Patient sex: M
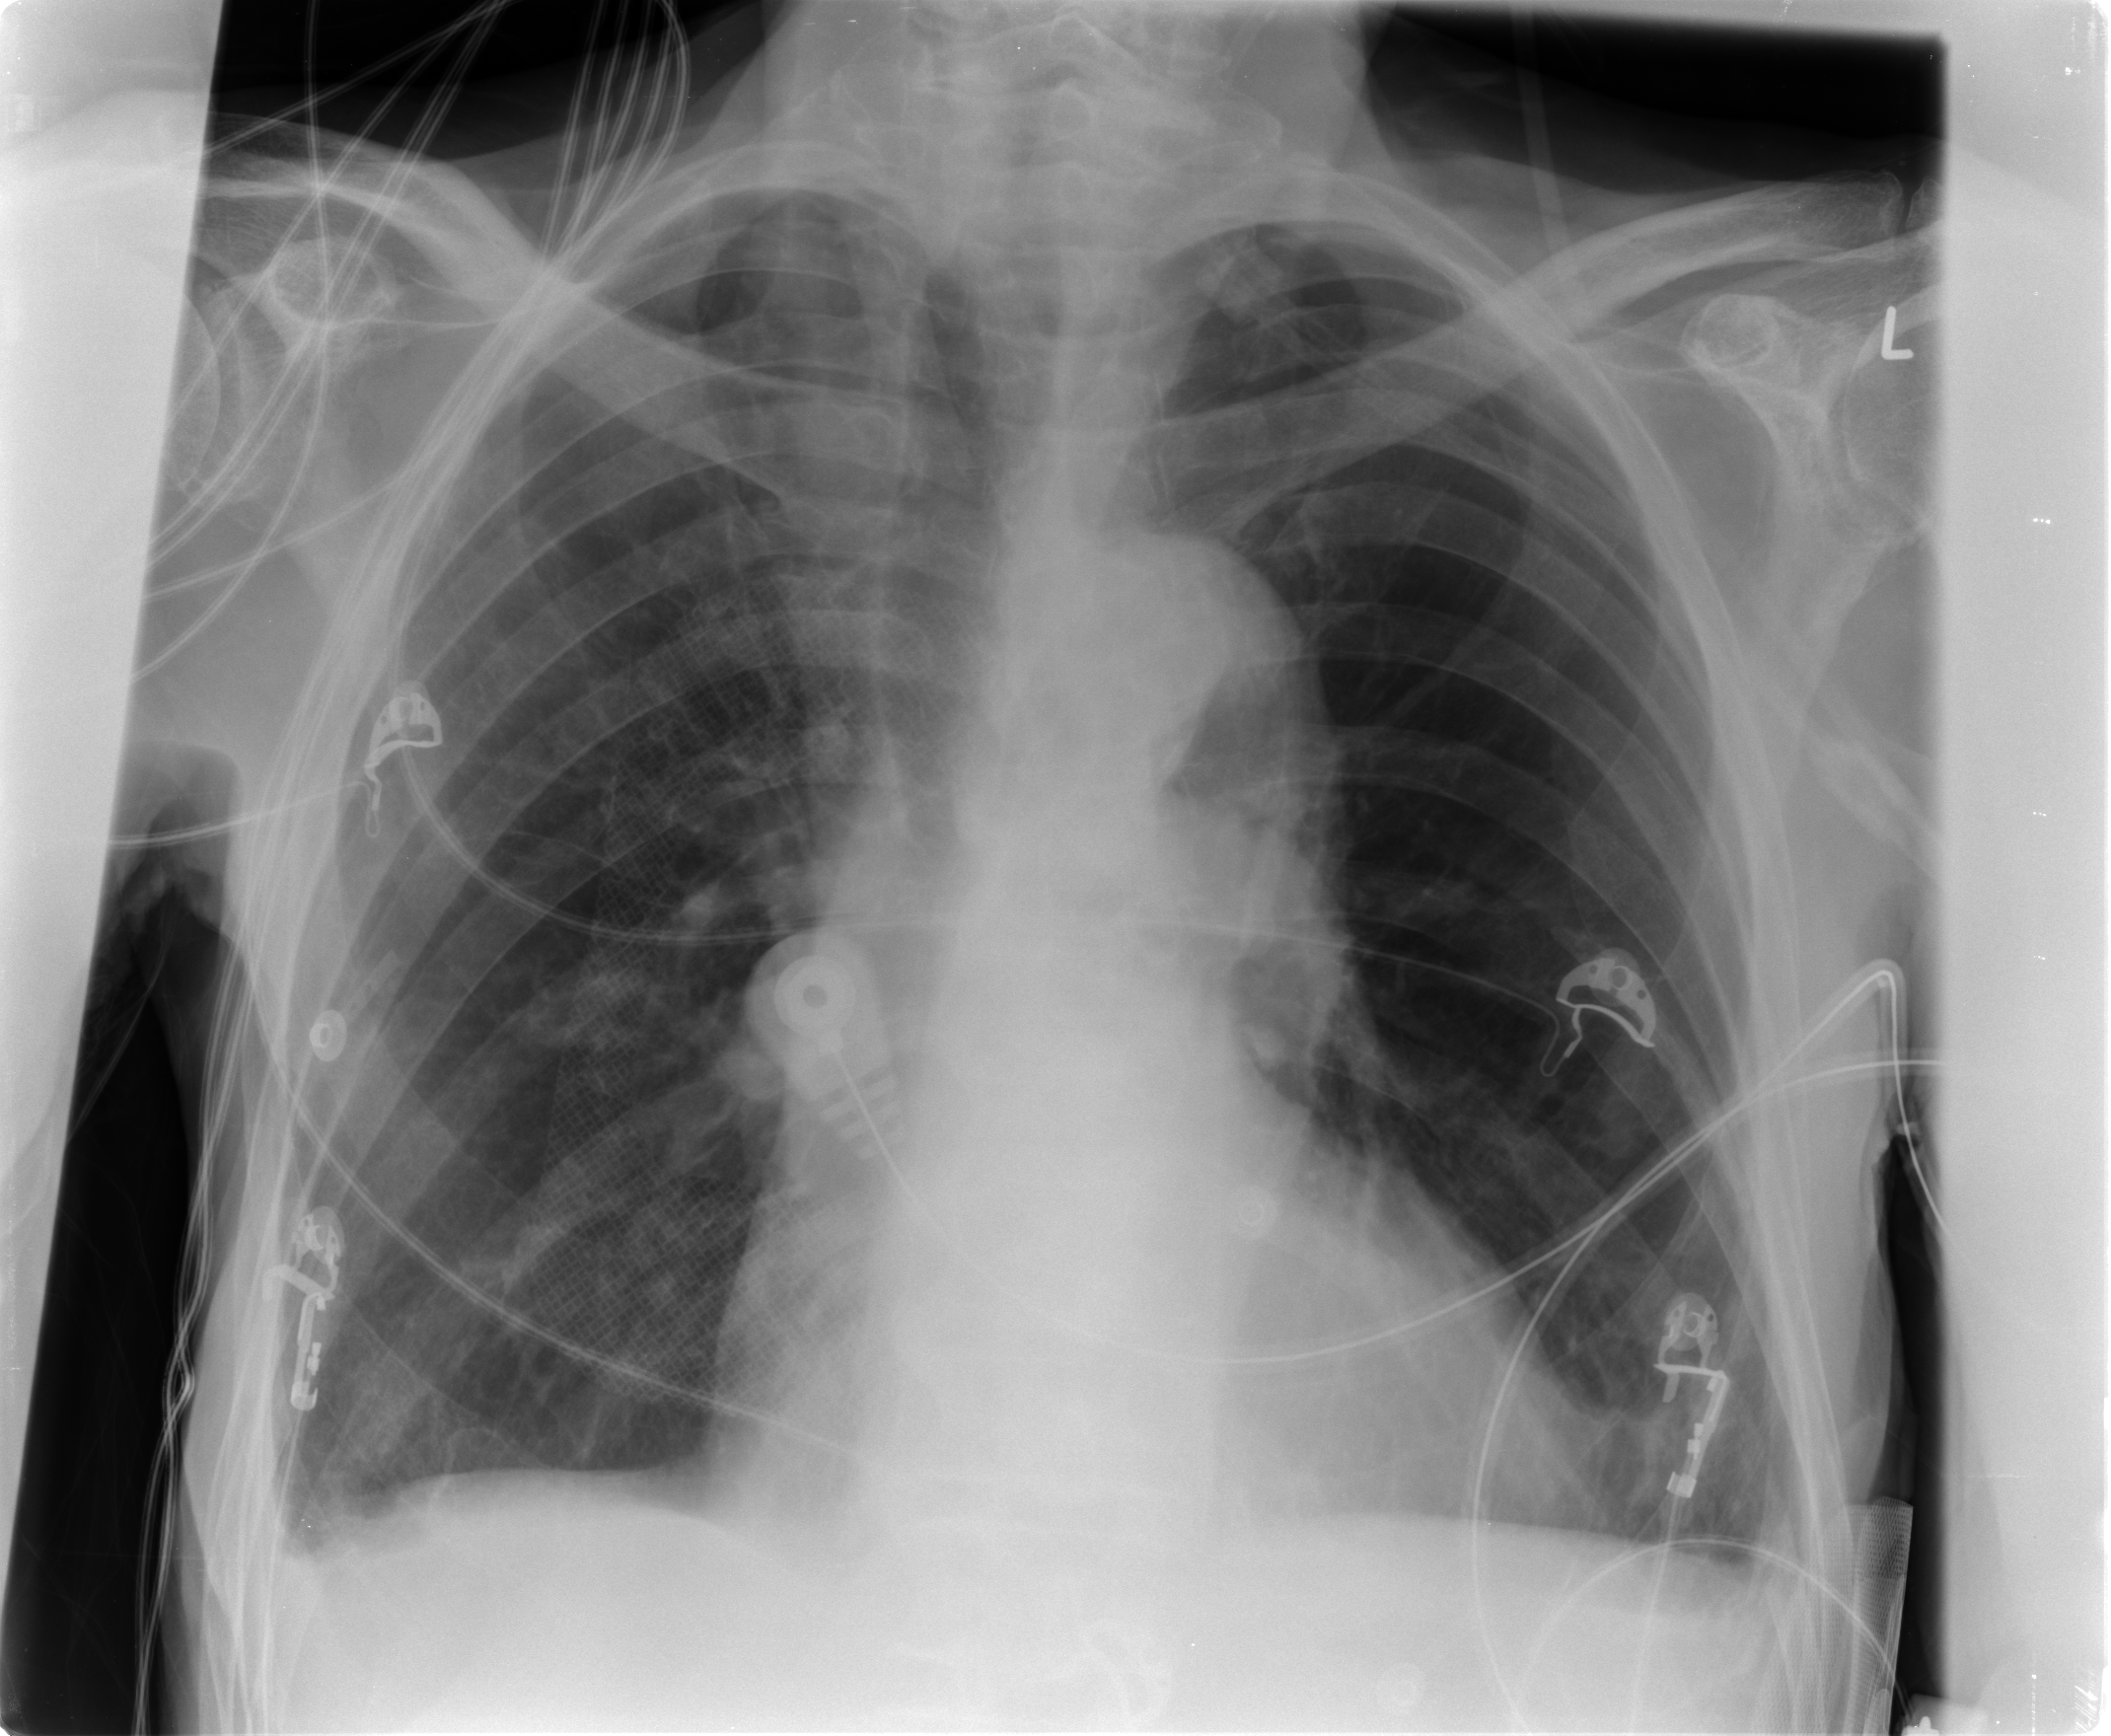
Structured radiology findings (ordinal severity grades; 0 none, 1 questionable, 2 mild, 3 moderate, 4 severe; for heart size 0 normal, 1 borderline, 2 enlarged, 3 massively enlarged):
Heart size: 0
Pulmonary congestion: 0
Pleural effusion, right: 2
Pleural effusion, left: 0
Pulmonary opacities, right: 0
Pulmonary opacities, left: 0
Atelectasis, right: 2
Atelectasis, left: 0